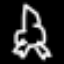
Label: frog